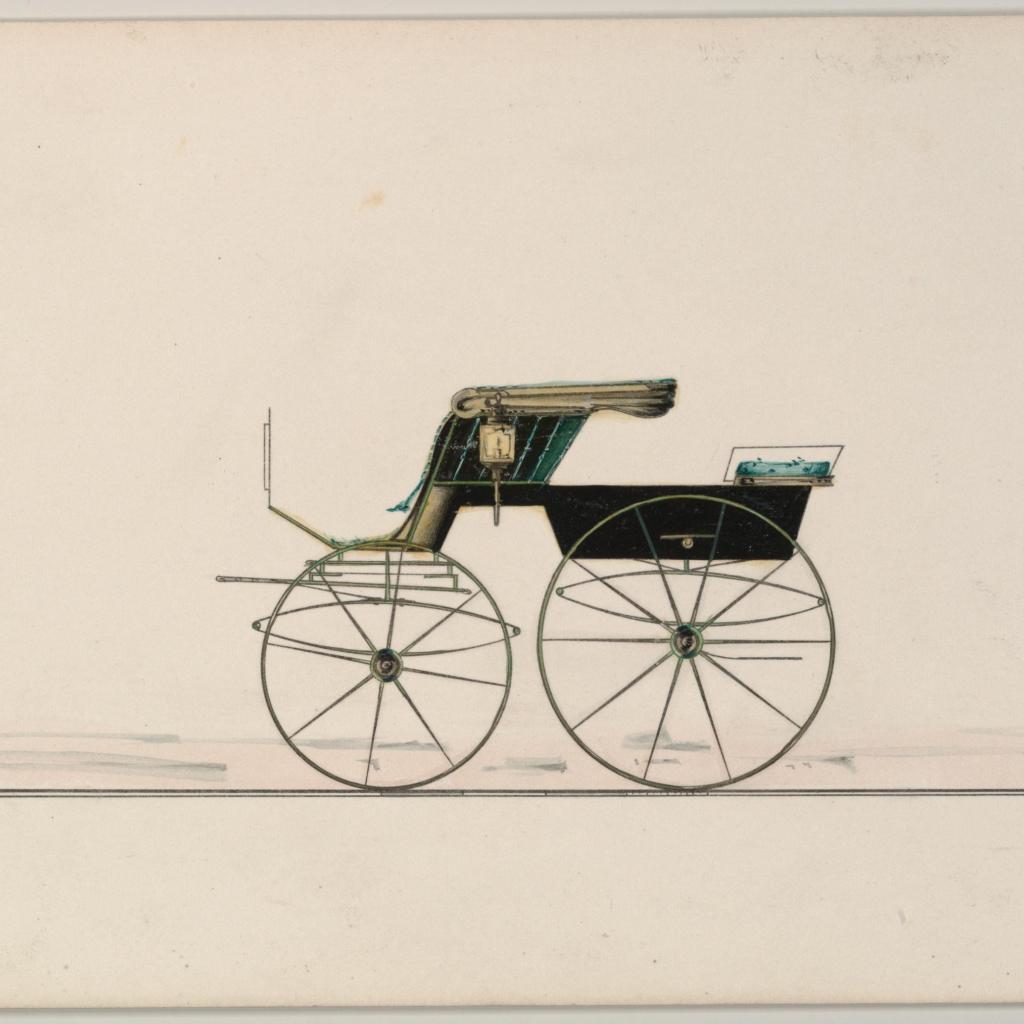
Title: Design for Phaeton (unnumbered)
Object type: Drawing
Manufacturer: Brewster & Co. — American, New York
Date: ca. 1875
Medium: Pen and black ink, watercolor and gouache with gum arabic
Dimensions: sheet: 6 x 8 5/8 in. (15.2 x 21.9 cm)
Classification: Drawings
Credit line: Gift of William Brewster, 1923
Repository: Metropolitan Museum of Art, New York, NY